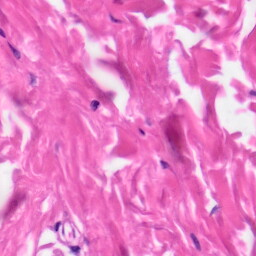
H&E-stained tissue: Skin